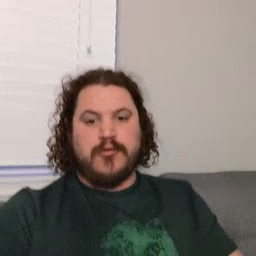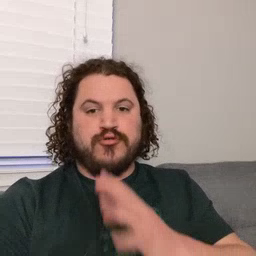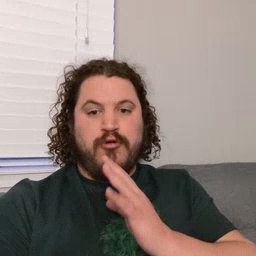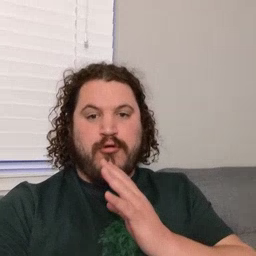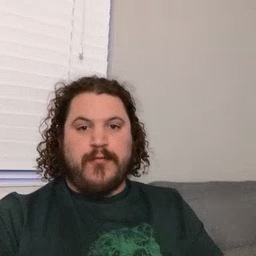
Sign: talk